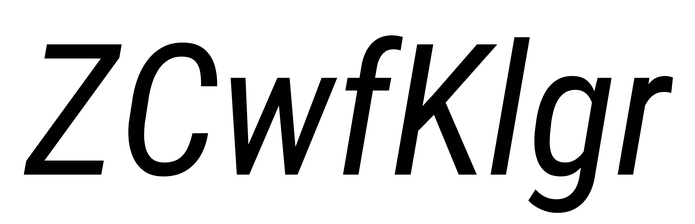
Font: Roboto-Italic_Condensed_Italic